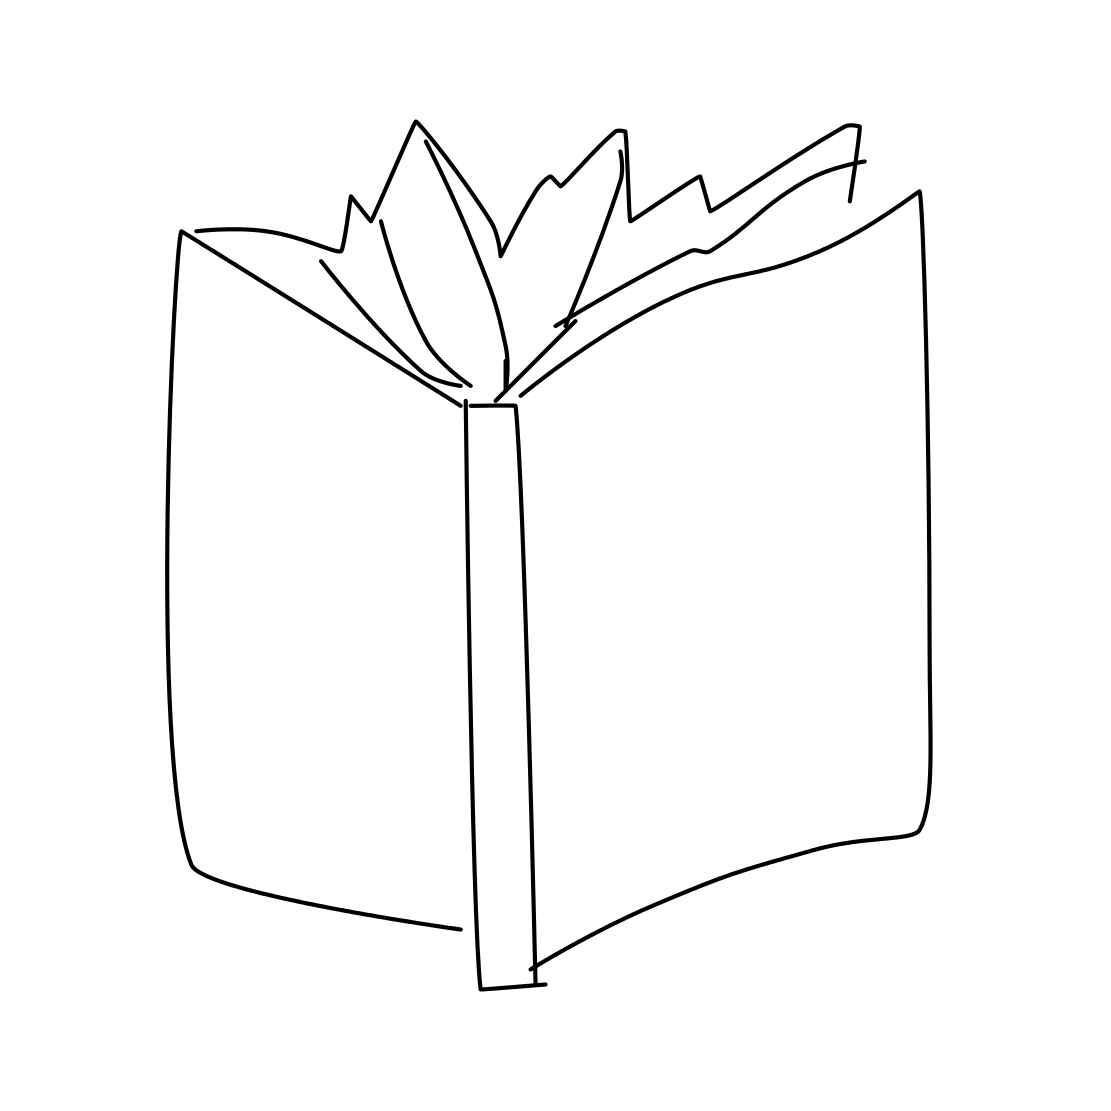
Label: book